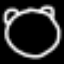
Label: clock